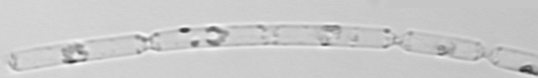
Label: Cerataulina_pelagica